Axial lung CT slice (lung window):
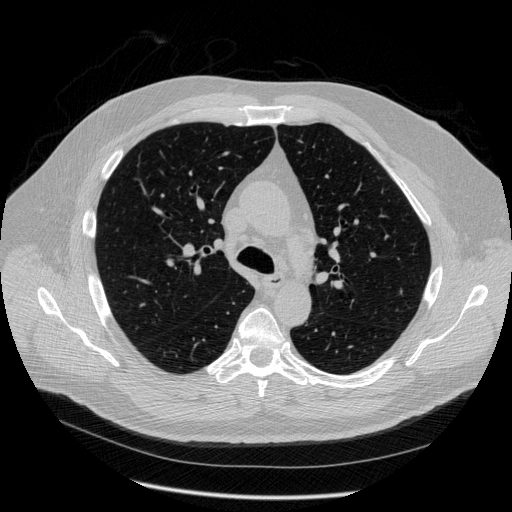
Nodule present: no